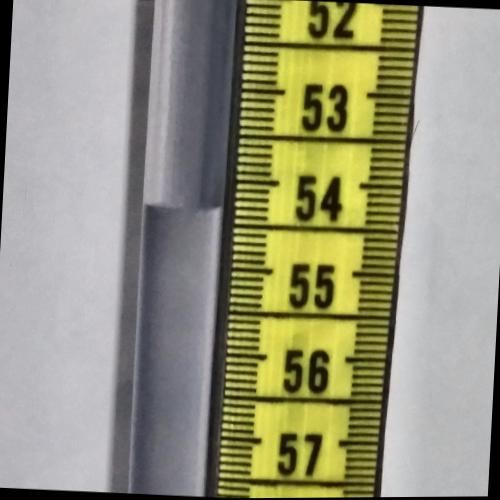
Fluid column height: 54.3 cm